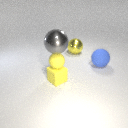
small yellow rubber sphere above small yellow rubber cube